Aerial crown-view tile of a tropical tree (Barro Colorado Island, Panama), acquired 20250512:
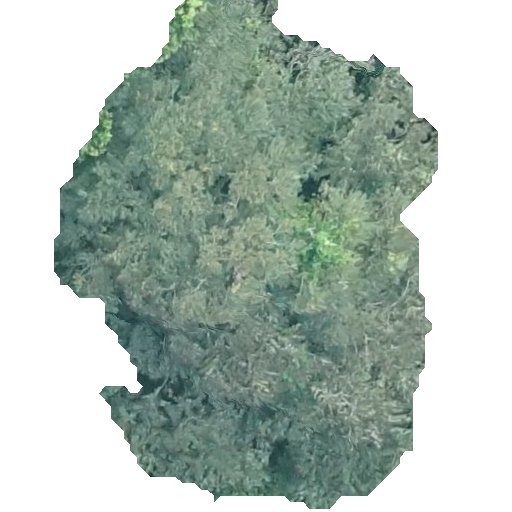
Species: Luehea seemannii
GBIF accepted scientific name: Luehea seemannii
Crown area: 209.477 m²